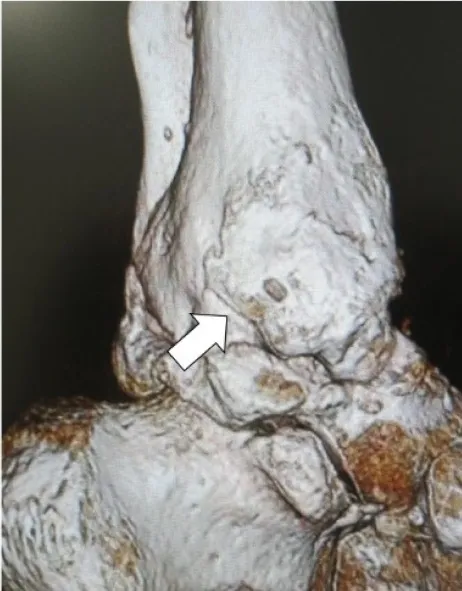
Preoperative computed tomography (CT) images. On. 3D CT imaging.
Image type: radiology (ct)